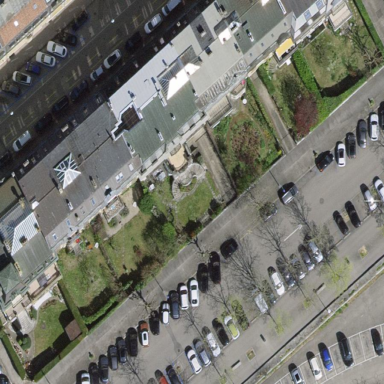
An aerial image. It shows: Garden area designated for leisure land.